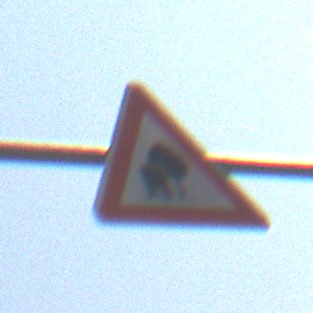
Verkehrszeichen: UnzureichendesLichtraumprofil
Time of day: MorningAfternoon
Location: Outdoor (Nature)
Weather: PartlyCloudy
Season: NotSpecified
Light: Natural